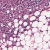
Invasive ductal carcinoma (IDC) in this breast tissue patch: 1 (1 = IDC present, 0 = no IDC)